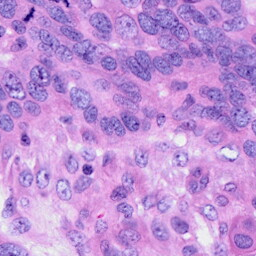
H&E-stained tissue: Ovarian